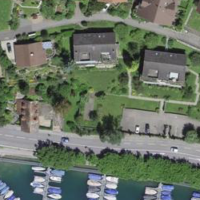
EUNIS habitat code: 55
Species observed at this site:
Petasites albus